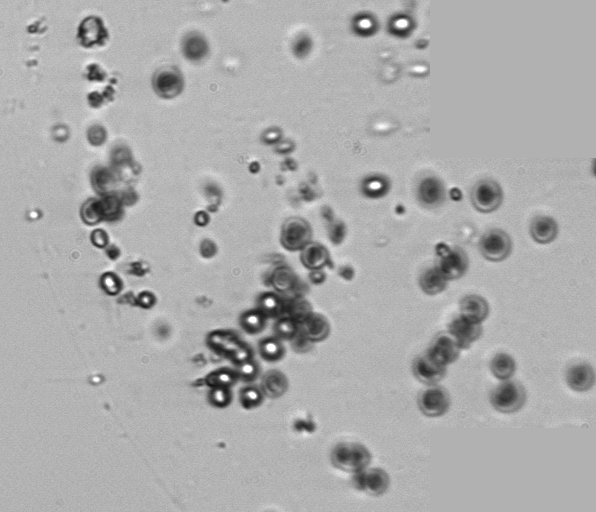
Label: Phaeocystis